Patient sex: M
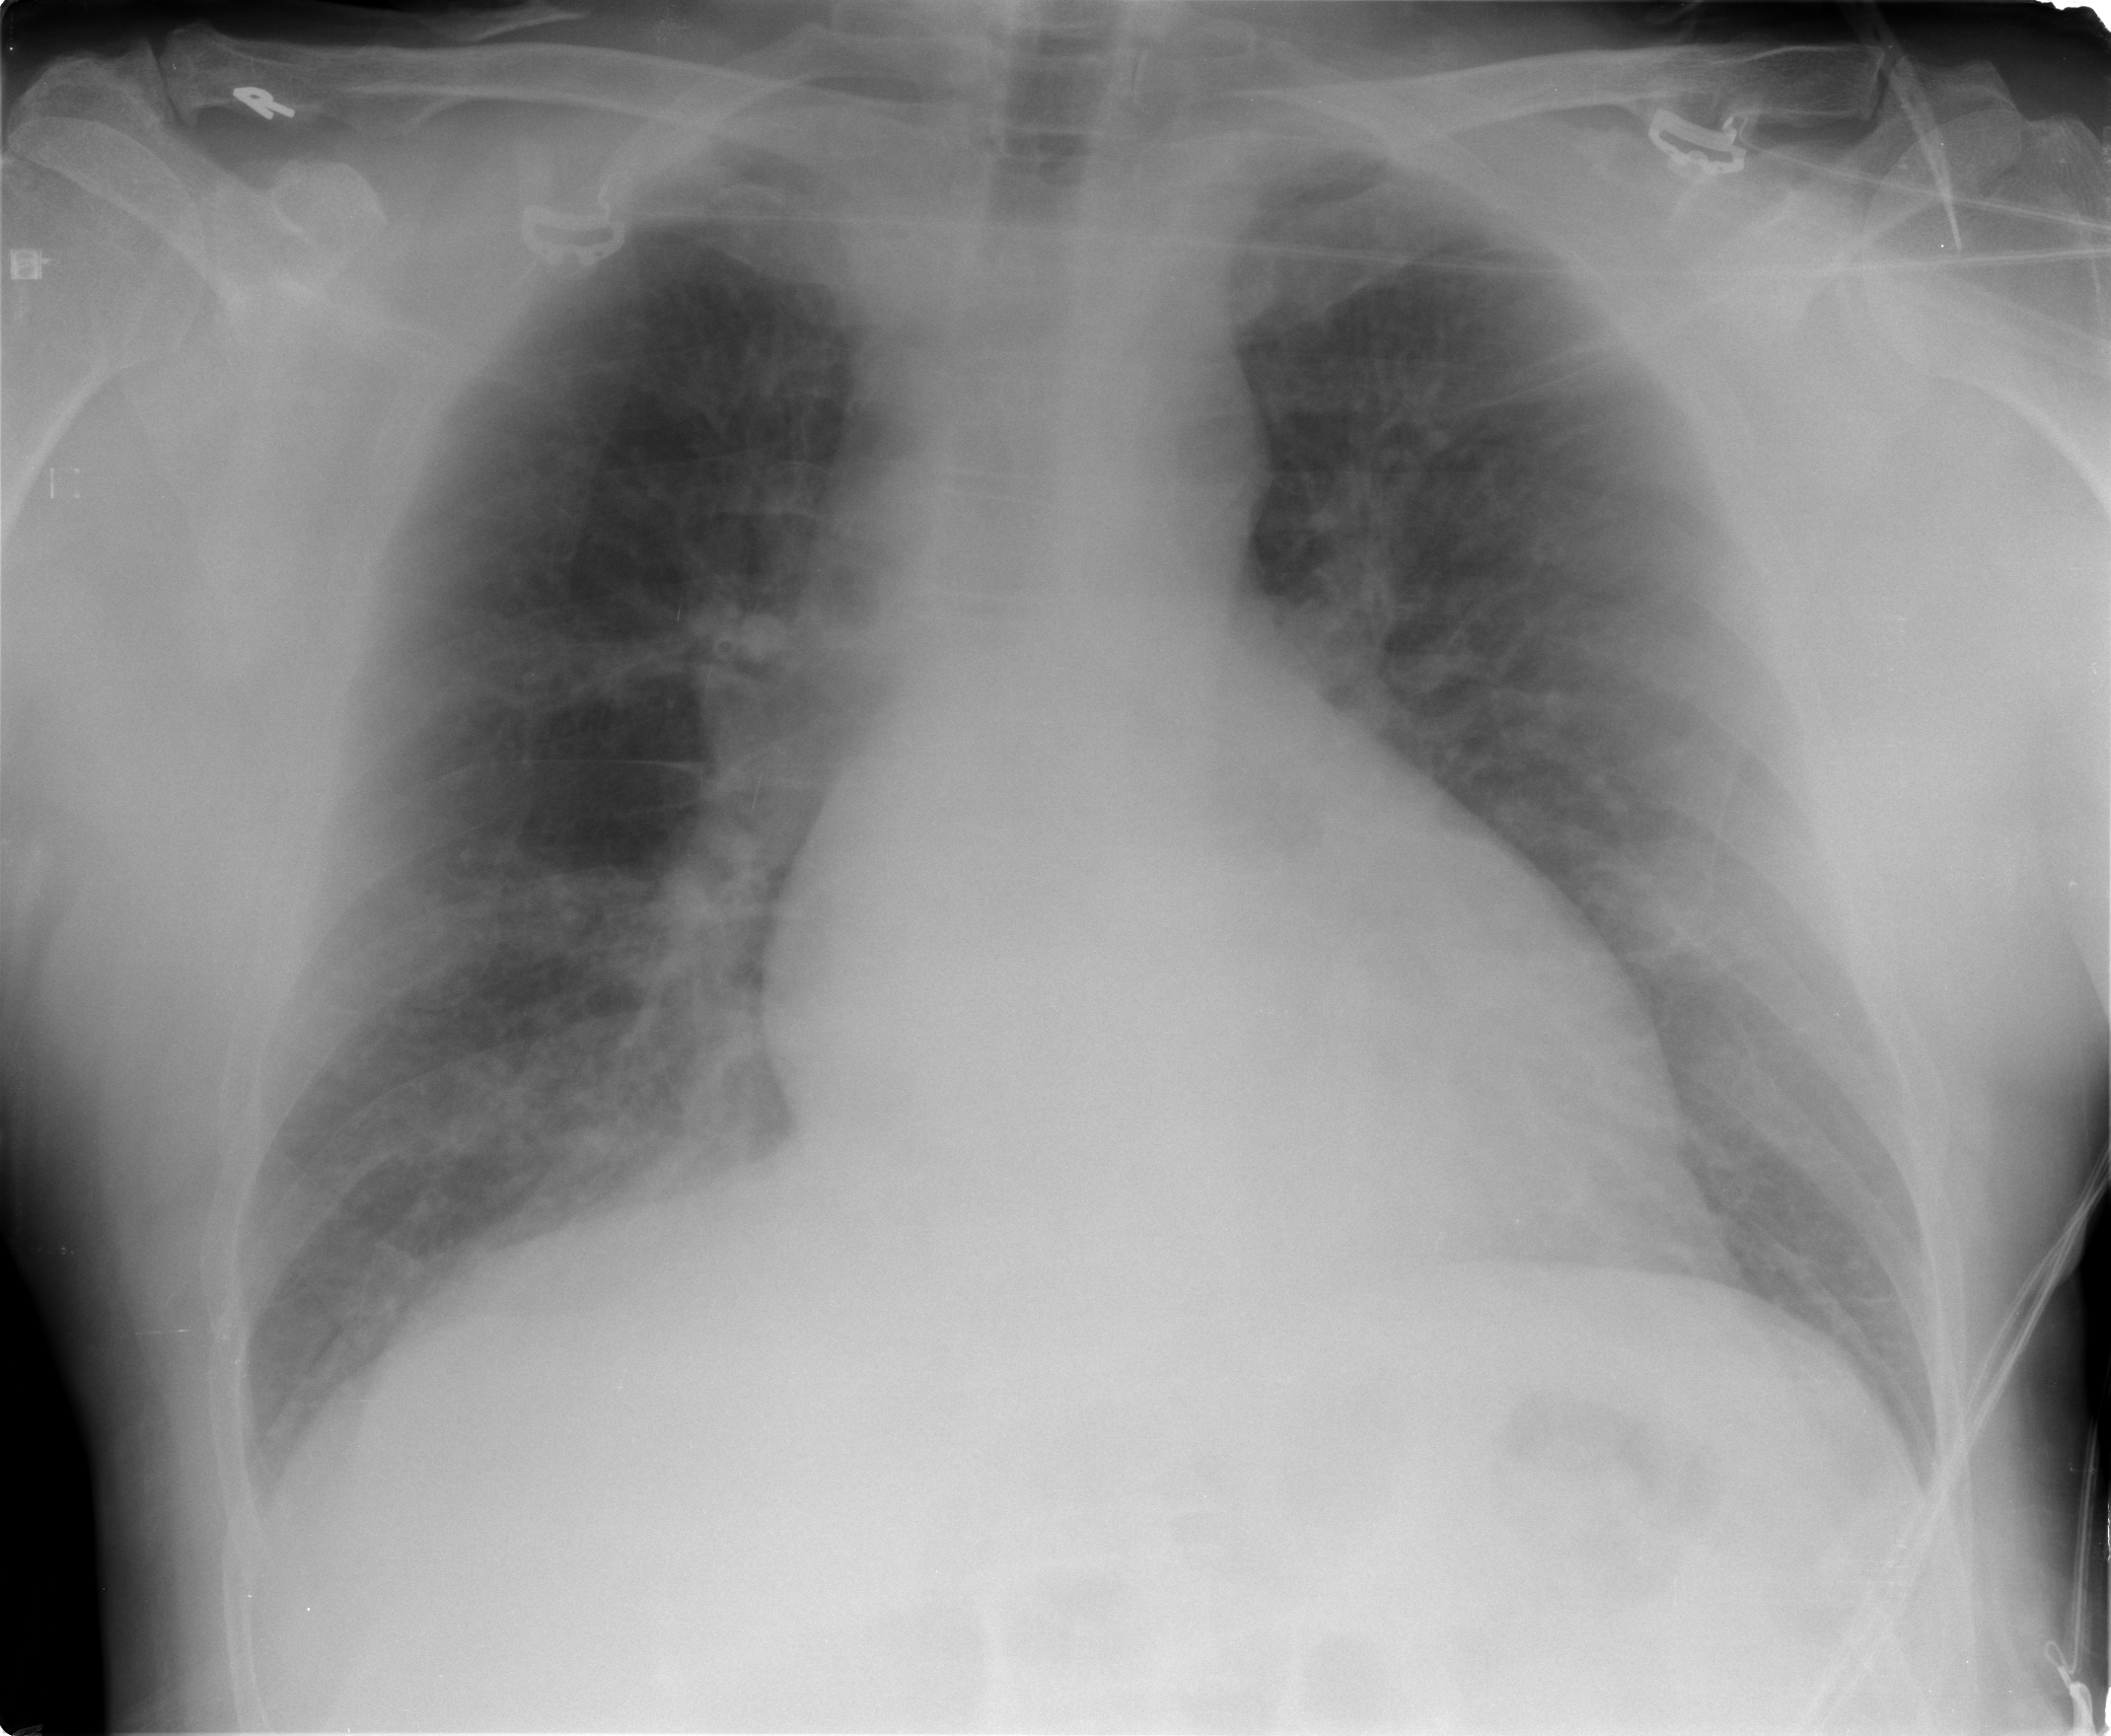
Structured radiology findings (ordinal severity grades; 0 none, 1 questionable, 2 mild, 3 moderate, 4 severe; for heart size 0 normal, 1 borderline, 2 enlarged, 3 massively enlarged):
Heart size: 2
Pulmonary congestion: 3
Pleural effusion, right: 0
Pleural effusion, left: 0
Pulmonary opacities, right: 0
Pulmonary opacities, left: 0
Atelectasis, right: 0
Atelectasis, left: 2